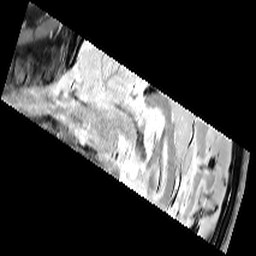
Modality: T1w
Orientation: sagittal
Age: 26
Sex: male
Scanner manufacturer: siemens
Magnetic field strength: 3 T
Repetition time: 6.5 s
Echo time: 0.016 s